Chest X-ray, PA view. Patient: 52 years old, sex M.
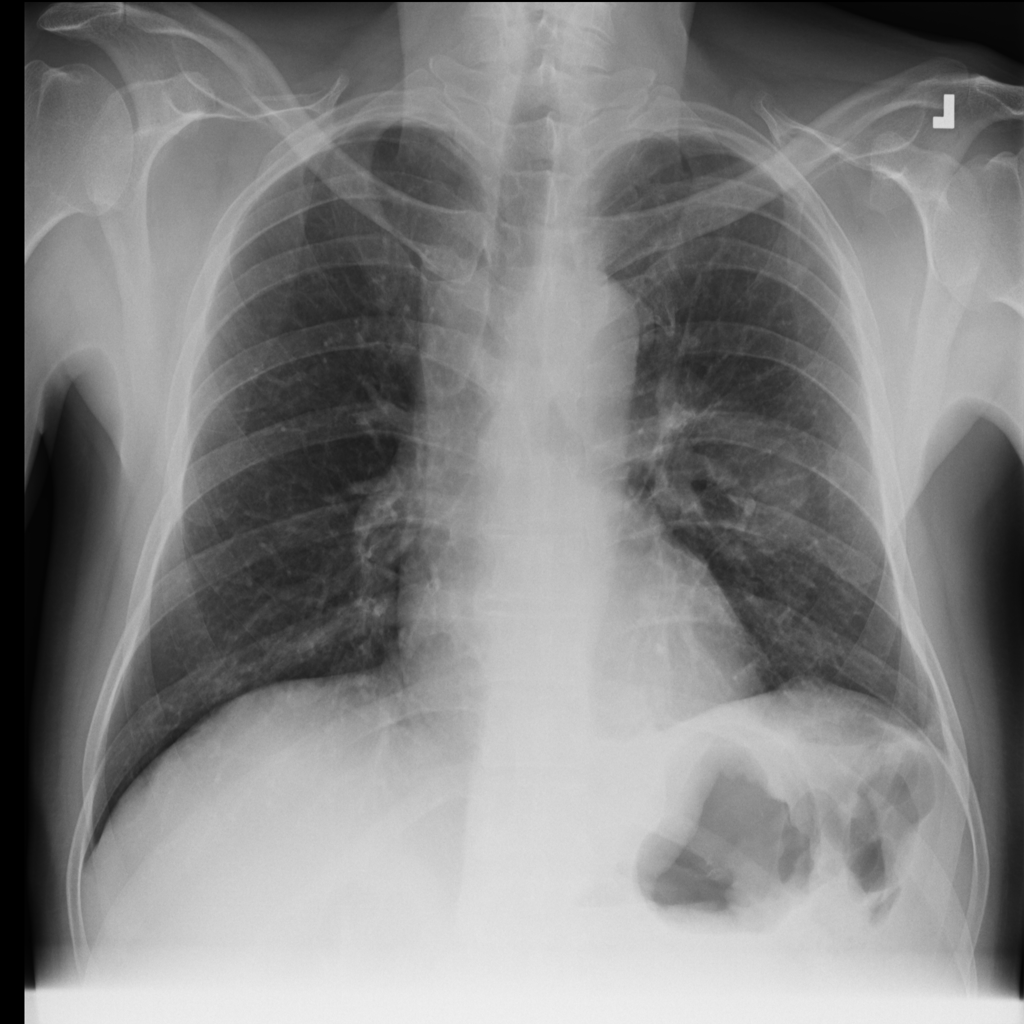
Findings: Atelectasis, Effusion